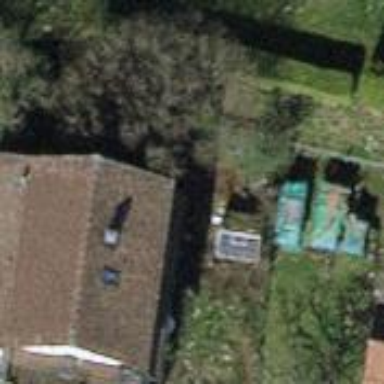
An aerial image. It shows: Detached building with gambrel roof design.